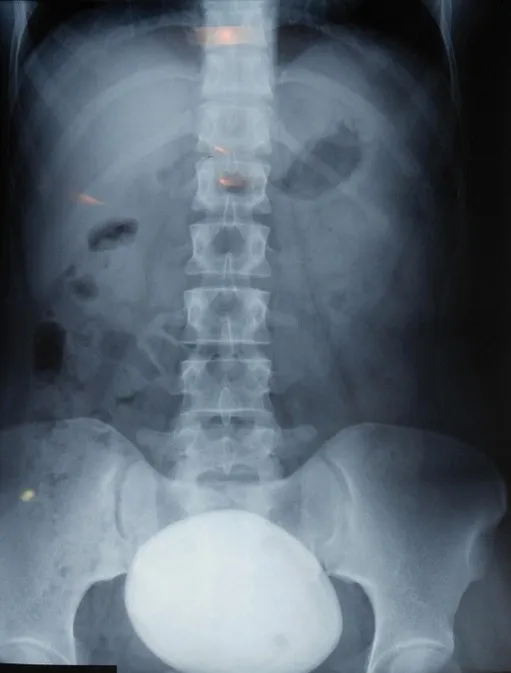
X-ray of urinary tract, showing a calcic opacity in the entire bladder.
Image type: radiology (x_ray)